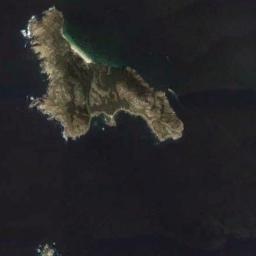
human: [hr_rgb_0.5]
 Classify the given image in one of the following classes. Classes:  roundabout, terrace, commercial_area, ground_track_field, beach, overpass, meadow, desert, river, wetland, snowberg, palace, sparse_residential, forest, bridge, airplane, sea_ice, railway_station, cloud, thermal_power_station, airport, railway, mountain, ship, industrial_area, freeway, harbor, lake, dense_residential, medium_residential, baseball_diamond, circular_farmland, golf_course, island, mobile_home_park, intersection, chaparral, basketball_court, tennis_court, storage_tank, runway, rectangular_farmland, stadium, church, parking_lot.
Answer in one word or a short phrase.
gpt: island